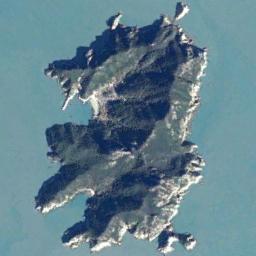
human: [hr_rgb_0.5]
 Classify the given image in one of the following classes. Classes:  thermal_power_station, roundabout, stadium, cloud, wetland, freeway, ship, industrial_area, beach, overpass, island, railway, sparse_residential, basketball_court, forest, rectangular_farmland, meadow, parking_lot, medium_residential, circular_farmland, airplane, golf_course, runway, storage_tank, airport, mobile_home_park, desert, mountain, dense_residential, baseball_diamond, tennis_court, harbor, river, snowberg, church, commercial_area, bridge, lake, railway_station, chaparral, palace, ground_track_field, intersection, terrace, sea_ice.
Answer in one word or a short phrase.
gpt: island